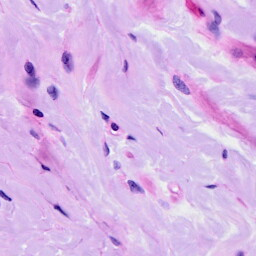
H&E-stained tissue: Ovarian